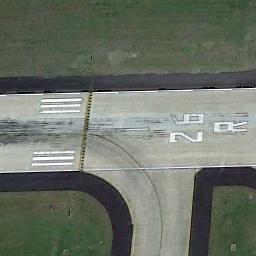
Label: runway